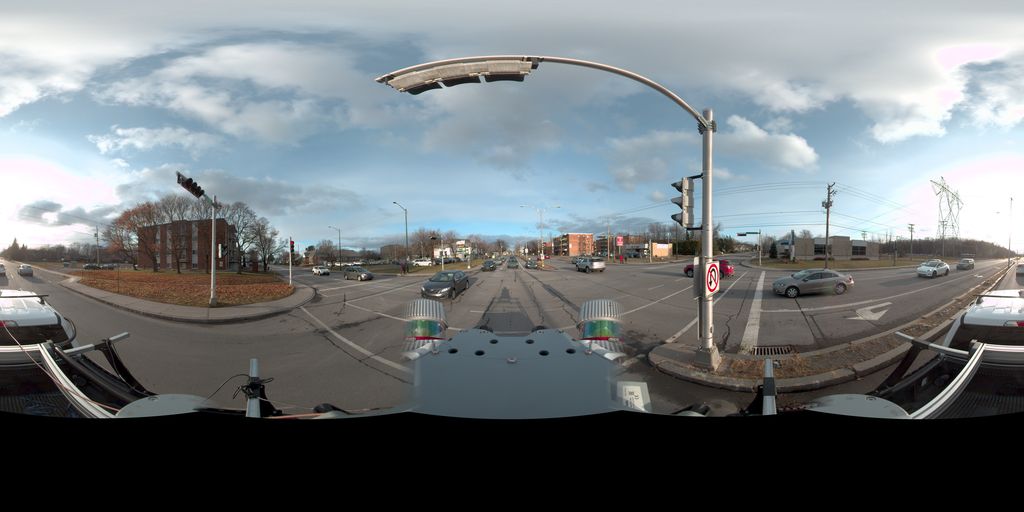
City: quebec_city